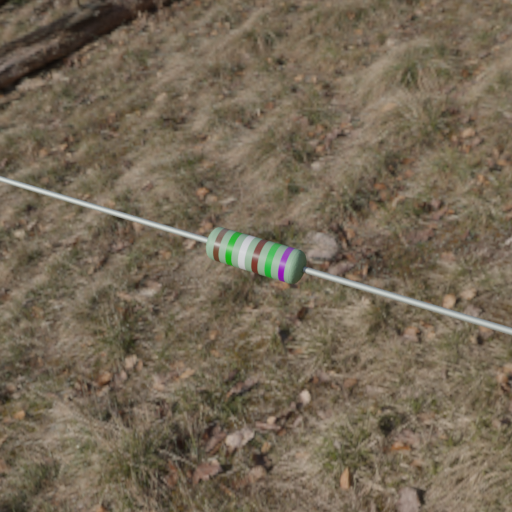
Resistor colour bands (in order): brown, green, white, brown, green, violet